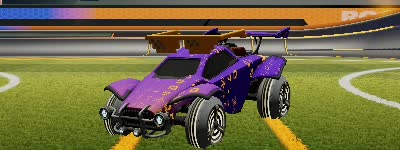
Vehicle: octane